Question: I have some 'view', which displaying some tabular data. I can add data, delete them and update. I make 'CRUD' from modal window ('NoticeEdit.html'). I need to update the 'view' ('Notices.html') after each change. For example, after the removing records 'view' is updated. But after adding - no, I need to refresh the entire page.
How can I update 'view' when returning from modal window?
Relevant part of the AngularJS 'view' ('Notices.html'):
'''
<div
class="..."
ng-controller="NoticesCtrl">
<div class="..." >
<div class="...">
<div class="...">
<table class="..." ng-model="noticesList">
<thead>
<tr>
<th>No. </th>
<th>Date</th>
<th>Status</th>
<th> ... </th>
</tr>
</thead>
<tbody>
<tr ng-repeat="notice in noticesList">
<th>{{$index+1}}</th>
<th>{{notice.noticeDate}}</th>
<th>{{notice.noticeStatus}}</th>
<th>
<button class="..." ng-click="editNotice(notice.id)">Edit</button>
<button class="..." ng-click="deleteNotice(notice.id)">Remove</button>
</th>
</tr>
</tbody>
</table>
</div>
</div>
</div>
</div>
'''
AngularJS controller ('Notices.js'):
'''
function NoticesCtrl($scope, $http, $resource, $modal, Notices ) {
$scope.noticesList = Notices.query();
$scope.editNotice = function (idValue) {
var modalInstance = $modal.open({
templateUrl: 'views/Notices/NoticeEdit.html',
controller: NoticeEditCtrl,
resolve : { editId : function () { return idValue; } }
});
};
$scope.deleteNotice = function (idValue) {
var modalInstance = $modal.open({
templateUrl: 'views/Notices/NoticeDelete.html',
controller: NoticeEditCtrl,
resolve : { editId : function () {
return idValue; }
}
});
modalInstance.result.then(function () {
$scope.loadNotices ();
}, function () {});
};
$scope.loadNotices = function () {
$scope.noticesList = Notices.query();
$scope.$apply();
}
}
NoticesCtrl.$inject = ['$scope', '$http', '$resource', '$modal','Notices'];
'''
AngularJS controller ('NoticeEdit.js'):
'''
function NoticeEditCtrl($scope, $http, $resource, $modalInstance, $moment, $window, Notices, editId ) {
$scope.model = new Notices({id : 0});
if (editId > 0) {
Notices.get ({id : editId}, function (data) { $scope.model = data; })
}
$scope.noticeDate = new Date();
$scope.noticeDateBegin = $moment().date(-30).hour(0).minute(0).toDate();
$scope.noticeDateEnd = new Date();
$scope.ok = function () {
Notices.save ($scope.model, function () {
$modalInstance.close();
$window.location.reload();
});
};
$scope.deleteOk = function () {
if ($scope.model.id > 0) {
Notices.delete ($scope.model, function () {
$modalInstance.close();
});
}
};
$scope.cancel = function () {
$modalInstance.dismiss('cancel');
};
$scope.loadNotices = function () {
$scope.noticesList = Notices.query();
$scope.$apply();
}
}
NoticeEditCtrl.$inject = ['$scope', '$http', '$resource', '$modalInstance', "$moment", "$window", 'Notices', 'editId'];
'''
AngularJS factory ('Notices.js'):
'''
function Notices($resource) {
return $resource ('/api/notices/:id');
}
Notices.$inject = ['$resource'];
'''
Relevant part of the Play 1.3 route ('routes.conf')
'''
POST /api/notices NoticeMessageController.update
'''
Relevant part of the Play 1.3 controller ('update()' action):
'''
public class NoticeMessageController extends Controller {
public static void update() {
Notice jsonNoticeMessage = new GsonBuilder().create().fromJson(request.params.get("body"), Notice.class);
Notice notice = (jsonNoticeMessage.id > 0) ? (Notice) Notice.findById(jsonNoticeMessage.id) : new Notice();
...
notice.save();
renderJSON(notice);
}
...
'''
'NoticeEdit.html' is a modal window:

I'm doing '$window.location.reload();' but this is not what I need. I need to update only the table.
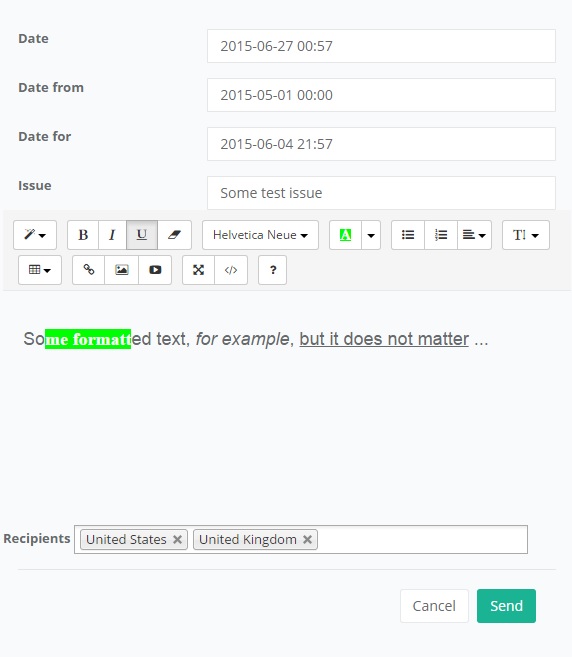
Answer: I'd try, inside 'Notices.js':
'''
modalInstance.result.then(function () {
$scope.loadNotices ();
$scope.$apply();
}, function () {});
'''
I'd guess that what's happening is you're expecting the automatic watch on '$scope.noticesList' to result in a view update after 'Notices.save()' and 'Notices.delete()' happen in the modal controller. Unless you explicitly create a watch with 'objectEquality === true', though, variables are only watched shallowly. A property change inside a shallowly-watched object doesn't register a change; only replacing it with a different object would.
If this doesn't work, you may want to create an explicit watch on 'noticesList':
'''
$scope.$watch('noticesList', someFunction, true);
'''
I'm 98% sure this would detect a change when you delete a 'Notice', but if it doesn't detect a change within a specific 'Notice', you may need to use '$watchCollection', or even '$watch' a function that includes 'JSON.stringify()'.